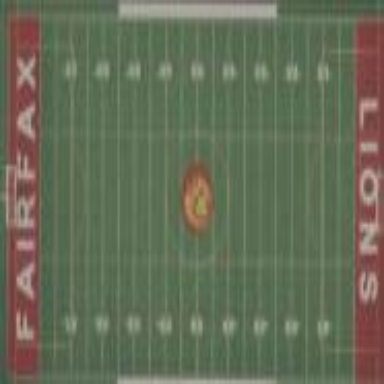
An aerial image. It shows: American football pitch for leisure and sport activities.